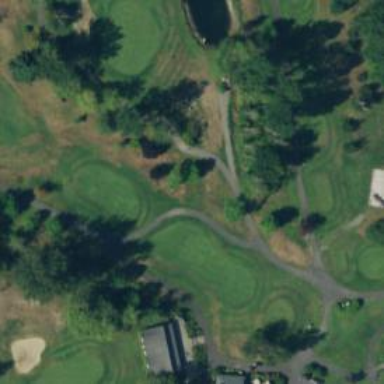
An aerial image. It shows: Path for both roads and golfers.